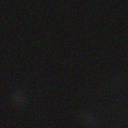
Screen state: off